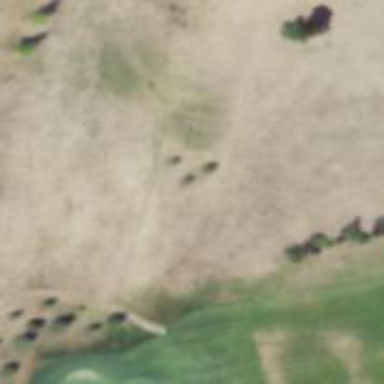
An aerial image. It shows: Driveway designated as service road. It is golf cartpath.